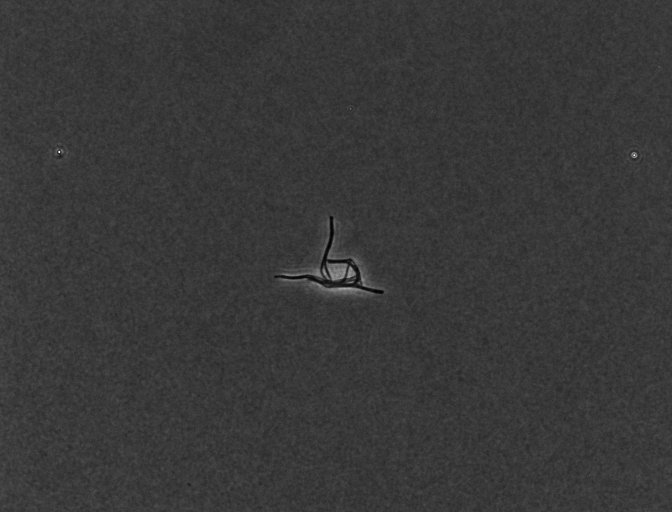
Phase contrast microscopy, 20x objective, 5 h incubation